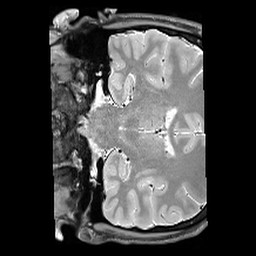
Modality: PDw
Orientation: coronal
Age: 21
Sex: male
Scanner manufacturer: siemens
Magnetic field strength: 3 T
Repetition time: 6.49 s
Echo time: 0.016 s